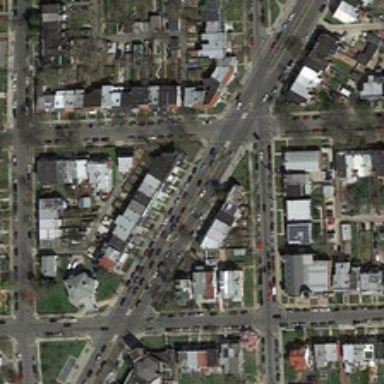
Many buildings and green trees are in a dense residential area .